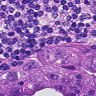
Metastatic tissue present: yes